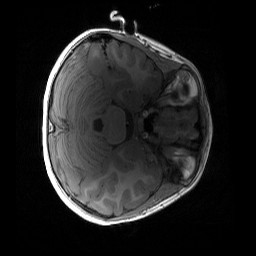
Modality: T1w
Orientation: axial
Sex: female
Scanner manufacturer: siemens
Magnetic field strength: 3 T
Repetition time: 1.9 s
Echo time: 0.00243 s